Question: I have the following submit button in IE9:

The CSS I'm using is as follows:
'''
.button,
input[type='button'],
input[type='submit'] {
text-decoration: none;
background: #eee;
color: #89a9d1;
padding: 4px 10px;
font-weight: bold;
-ms-filter: "progid:DXImageTransform.Microsoft.gradient(GradientType=0,startColorstr='#fff', endColorstr='#eee')";
background: -webkit-gradient(linear, left top, left bottom, from(#fff), to(#eee));
background: -moz-linear-gradient(top, #fff, #eee);
}
'''
From what I understand on this page: <URL> this should work... I can't figure out where the blue is coming from. Using the IE developer toolbar if I deselect all styles that affect this element it still shows up looking like the image I've attached.
Does anyone have any suggestions on what could be causing this?
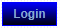
Answer: ColorZilla does not generate gradients with three-digit hexadecimal color values as they are interpreted differently within IE's filters (in fact, I believe they're invalid color strings). This discrepancy in your code is what's causing your gradient to appear blue in IE.
You need to expand the hex colors to six digits for them to be interpreted correctly:
'''
-ms-filter: "progid:DXImageTransform.Microsoft.gradient(GradientType=0,startColorstr='#ffffff', endColorstr='#eeeeee')";
'''